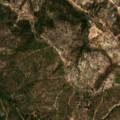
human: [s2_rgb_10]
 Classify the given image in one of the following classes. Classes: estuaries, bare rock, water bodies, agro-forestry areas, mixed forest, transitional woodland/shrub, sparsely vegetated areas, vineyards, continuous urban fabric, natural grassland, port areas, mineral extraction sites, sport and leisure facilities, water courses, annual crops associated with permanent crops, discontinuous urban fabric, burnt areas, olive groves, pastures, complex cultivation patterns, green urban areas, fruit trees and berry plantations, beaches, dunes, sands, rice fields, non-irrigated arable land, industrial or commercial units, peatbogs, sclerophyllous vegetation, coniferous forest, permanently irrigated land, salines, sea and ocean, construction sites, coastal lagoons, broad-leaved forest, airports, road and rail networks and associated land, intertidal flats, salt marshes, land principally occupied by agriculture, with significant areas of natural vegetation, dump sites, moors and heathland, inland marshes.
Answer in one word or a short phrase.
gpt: agro-forestry areas, mixed forest